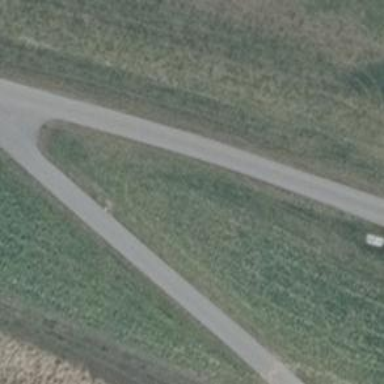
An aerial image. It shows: Unclassified road with asphalt surface.